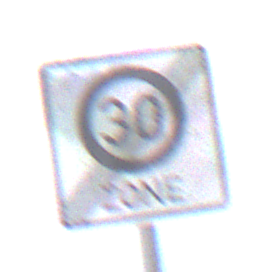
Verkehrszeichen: EndeZone30
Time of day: MorningAfternoon
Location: Outdoor (Suburban)
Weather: Overcast
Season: NotSpecified
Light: Natural